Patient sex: M
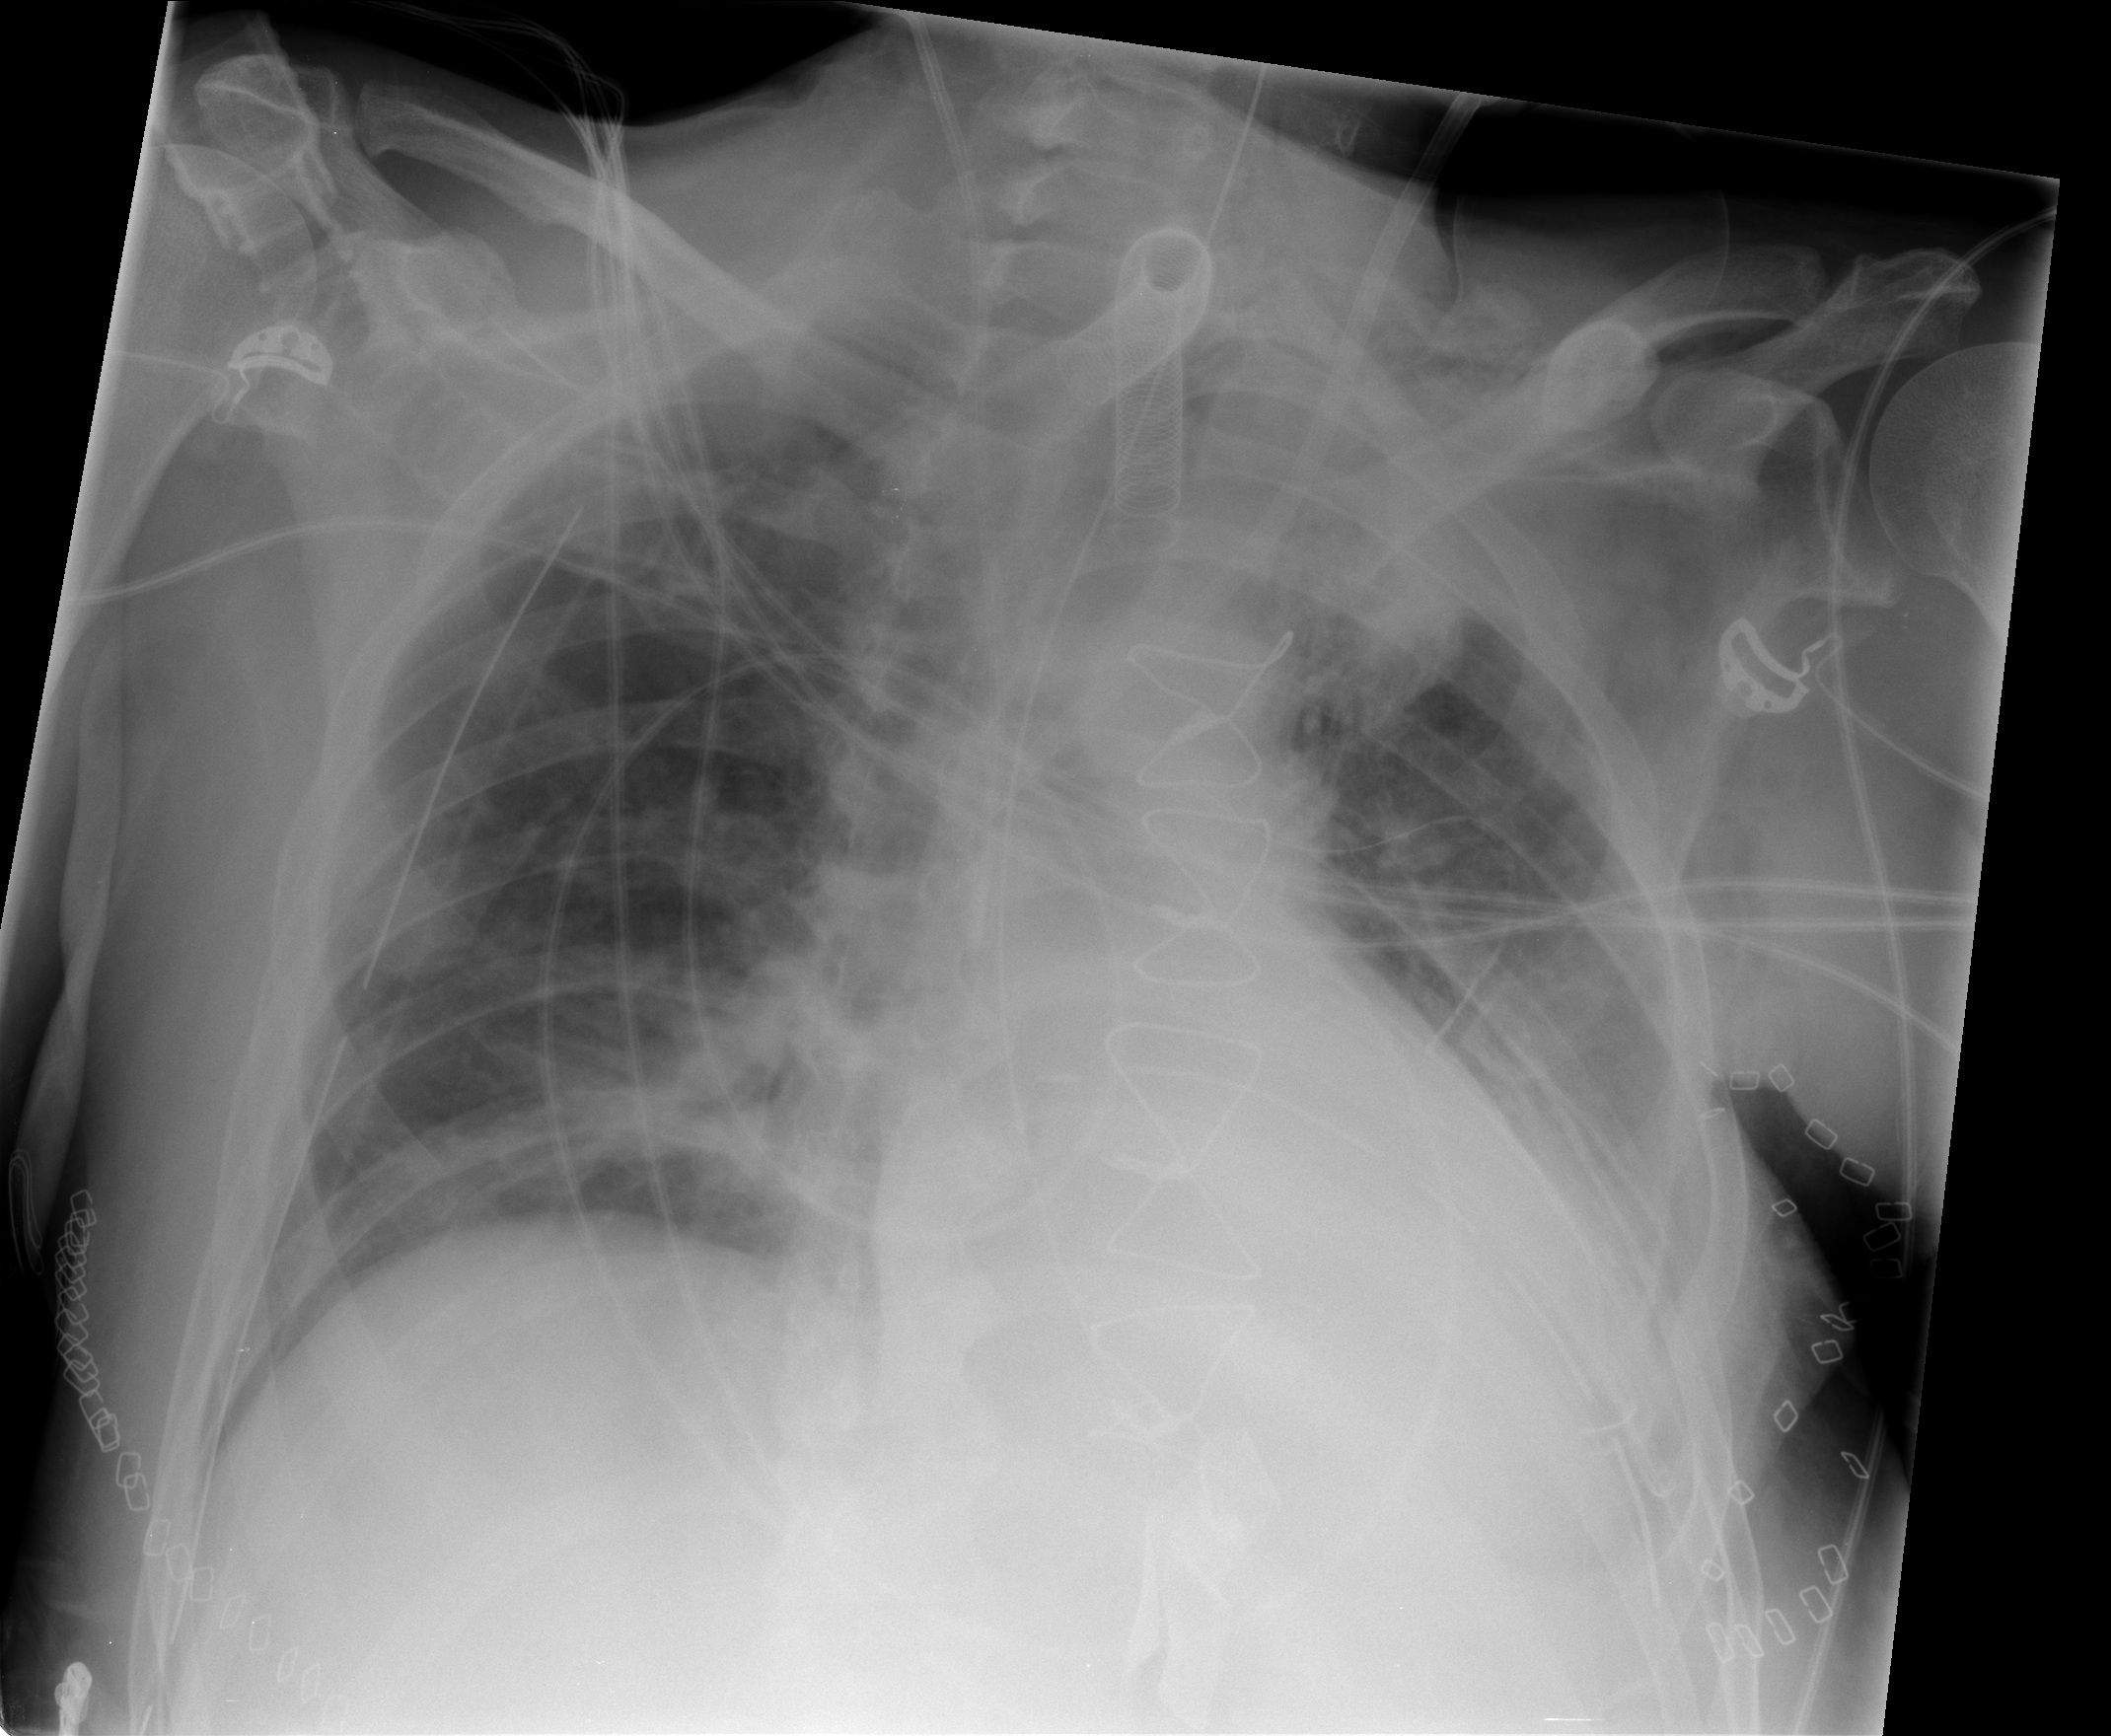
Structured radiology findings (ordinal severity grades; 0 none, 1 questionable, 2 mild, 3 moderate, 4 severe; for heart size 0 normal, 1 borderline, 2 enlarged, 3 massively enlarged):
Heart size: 2
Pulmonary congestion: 3
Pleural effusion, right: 0
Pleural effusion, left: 2
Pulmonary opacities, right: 0
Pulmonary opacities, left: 2
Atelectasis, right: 2
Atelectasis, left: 3